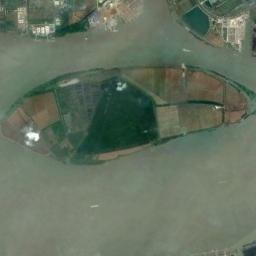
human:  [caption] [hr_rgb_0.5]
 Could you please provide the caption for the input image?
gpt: A shuttle-shaped island surrounded by turquoise waters between the land  The island is a green and yellow-brown field .

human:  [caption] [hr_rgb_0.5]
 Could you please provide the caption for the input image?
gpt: There are several meadows on the island .

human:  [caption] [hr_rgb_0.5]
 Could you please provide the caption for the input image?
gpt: The three islands with some farmland are surrounded by green waters .

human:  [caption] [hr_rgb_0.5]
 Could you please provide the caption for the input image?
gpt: The island looks desolate .

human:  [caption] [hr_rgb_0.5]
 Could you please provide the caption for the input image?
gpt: There are some brown and green farmlands on the island .